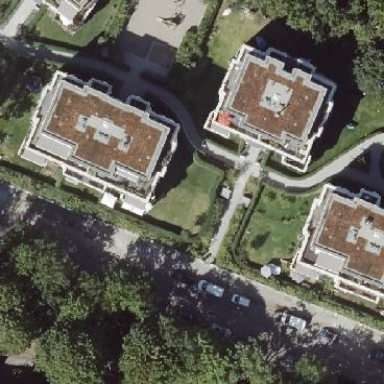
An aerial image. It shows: Building with apartments and flat roof.